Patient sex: F
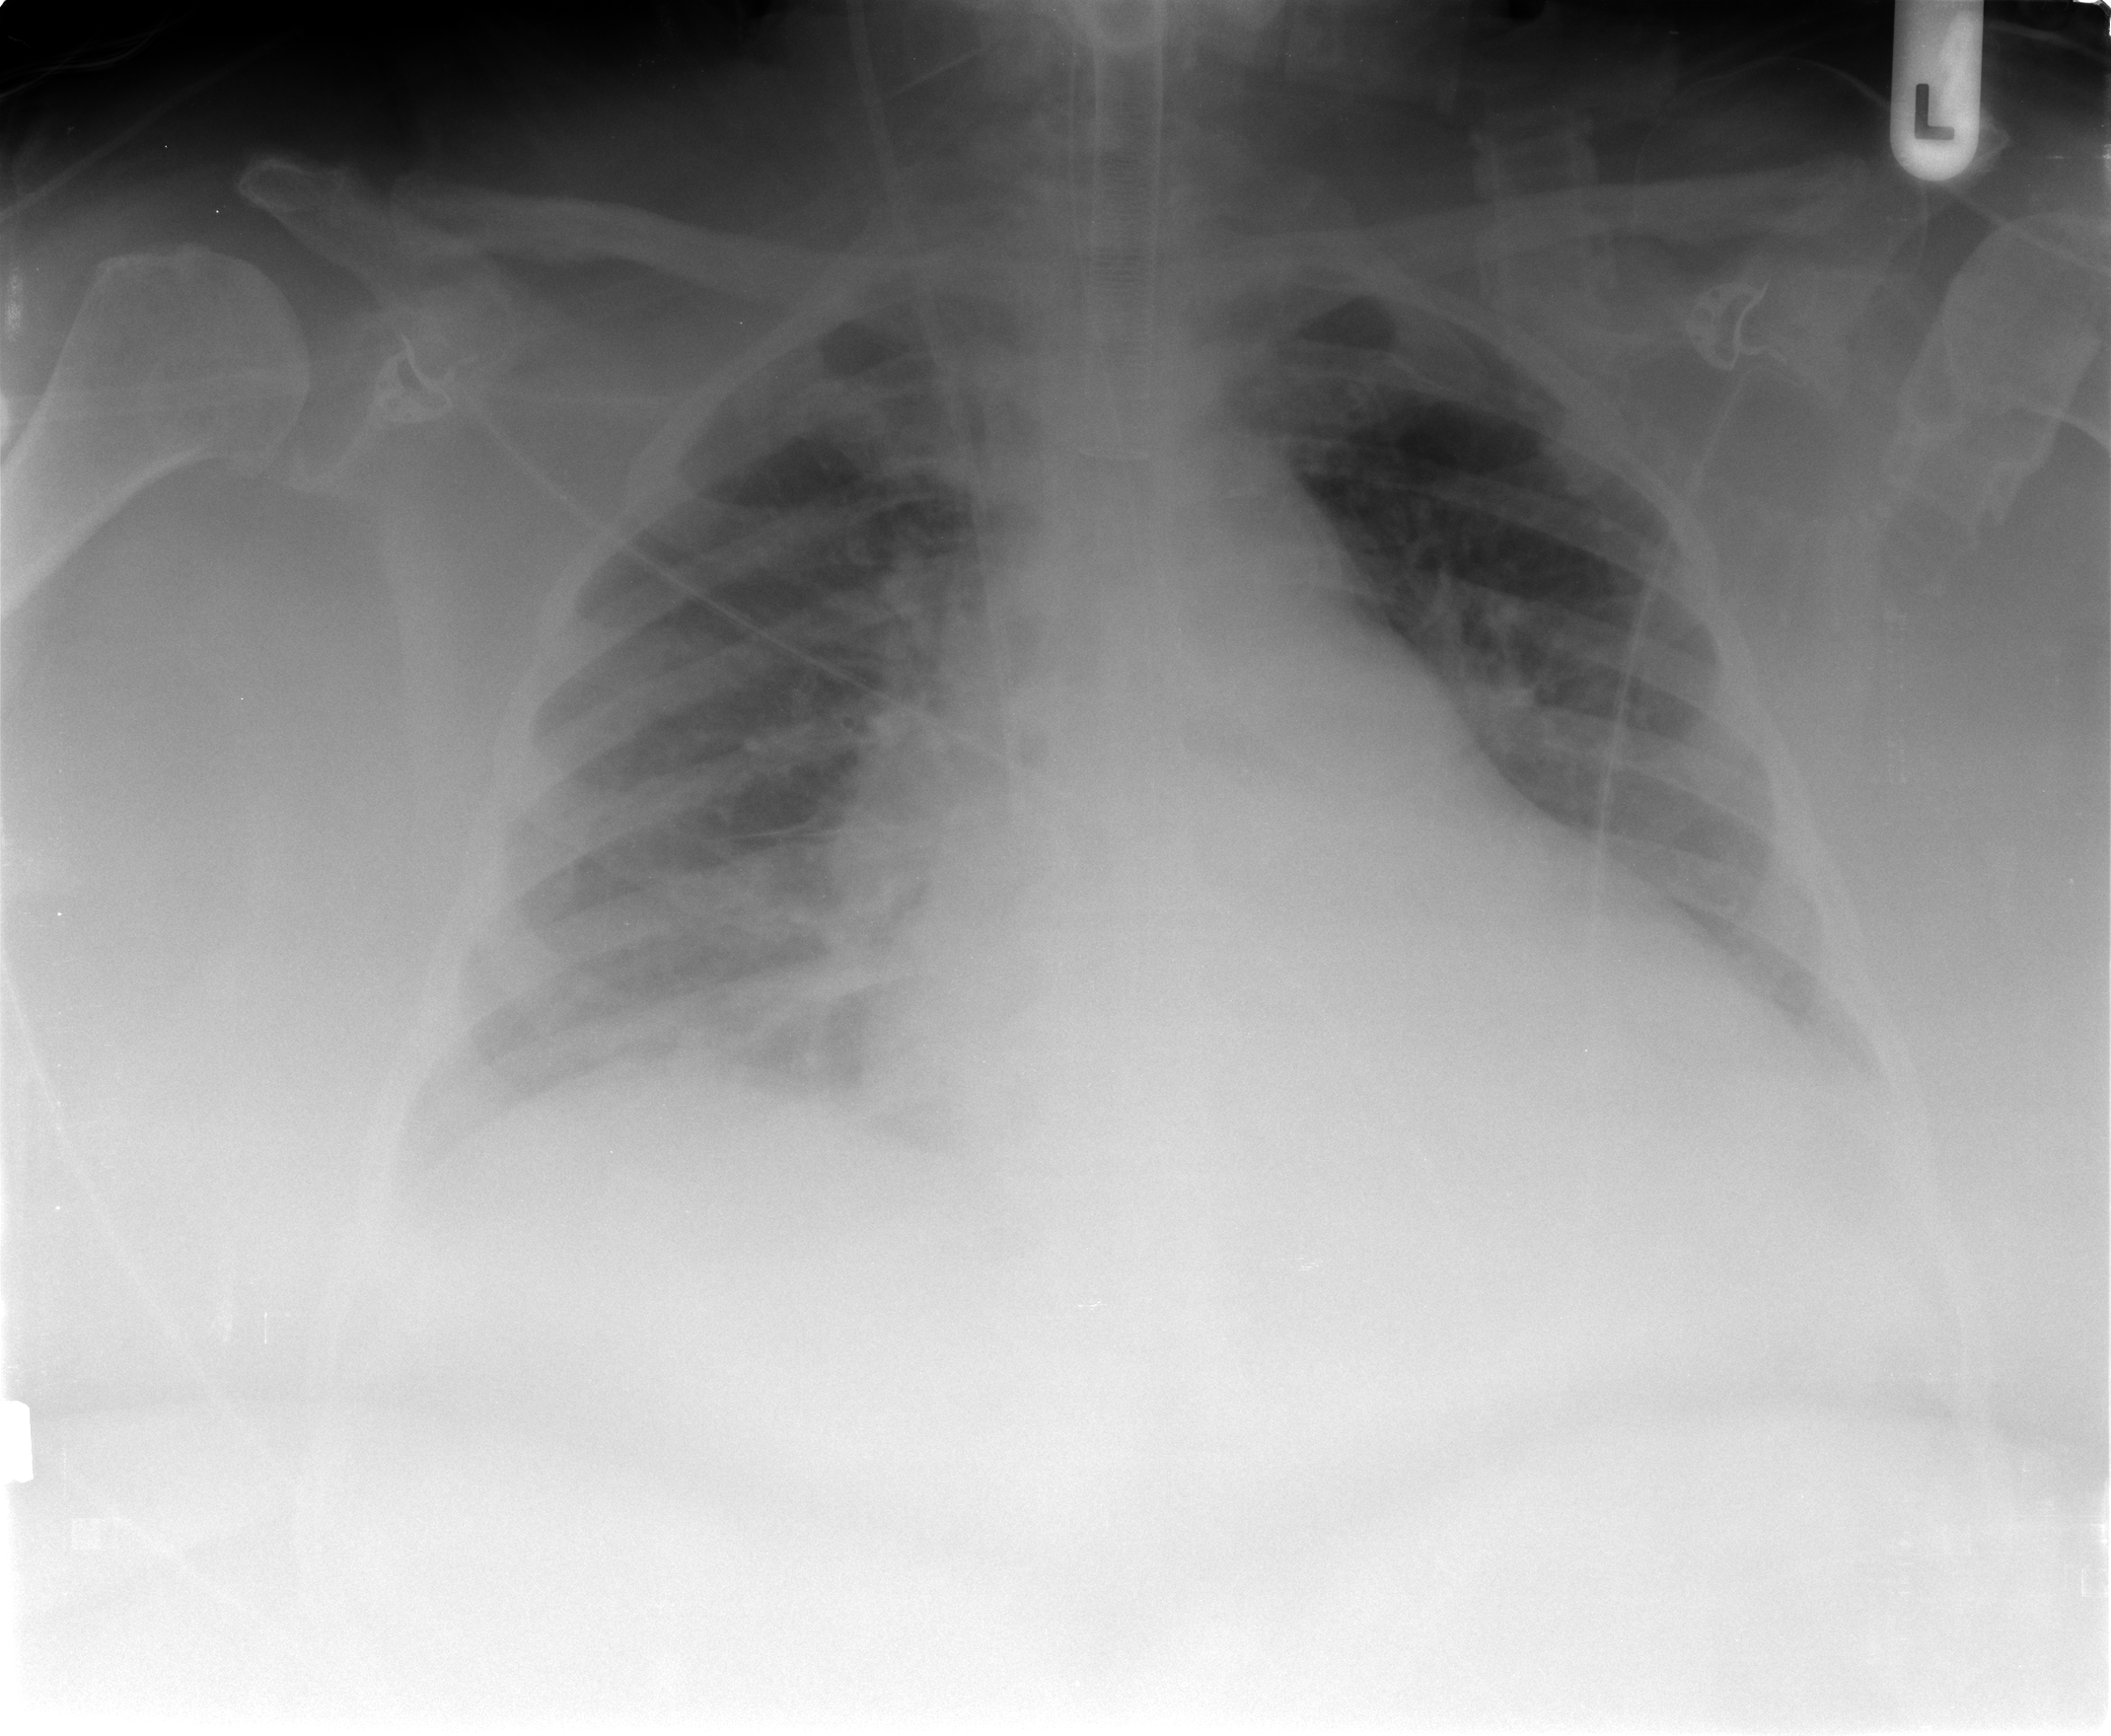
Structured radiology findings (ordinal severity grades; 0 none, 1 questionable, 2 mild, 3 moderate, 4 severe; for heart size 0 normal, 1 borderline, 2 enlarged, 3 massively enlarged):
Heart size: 2
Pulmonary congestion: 2
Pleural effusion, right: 2
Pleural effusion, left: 2
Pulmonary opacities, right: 2
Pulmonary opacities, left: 1
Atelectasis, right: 2
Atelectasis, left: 2